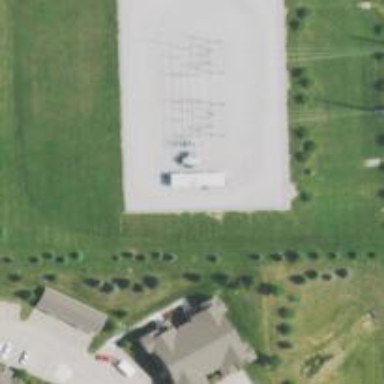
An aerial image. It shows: Substation surrounded by fence.